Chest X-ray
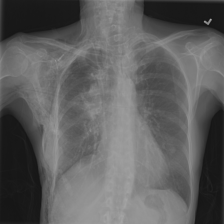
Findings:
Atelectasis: negative
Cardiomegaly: negative
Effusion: negative
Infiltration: negative
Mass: negative
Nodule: positive
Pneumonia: negative
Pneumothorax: negative
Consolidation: negative
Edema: negative
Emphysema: negative
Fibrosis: negative
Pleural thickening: negative
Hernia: negative